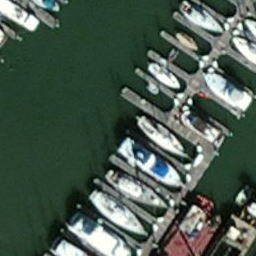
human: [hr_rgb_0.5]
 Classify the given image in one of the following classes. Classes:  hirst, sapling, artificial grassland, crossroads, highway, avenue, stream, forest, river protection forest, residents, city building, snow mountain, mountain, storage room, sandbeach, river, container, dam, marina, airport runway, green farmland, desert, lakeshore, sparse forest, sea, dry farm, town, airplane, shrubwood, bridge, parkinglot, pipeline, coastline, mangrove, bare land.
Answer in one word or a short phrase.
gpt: marina